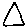
Label: triangle